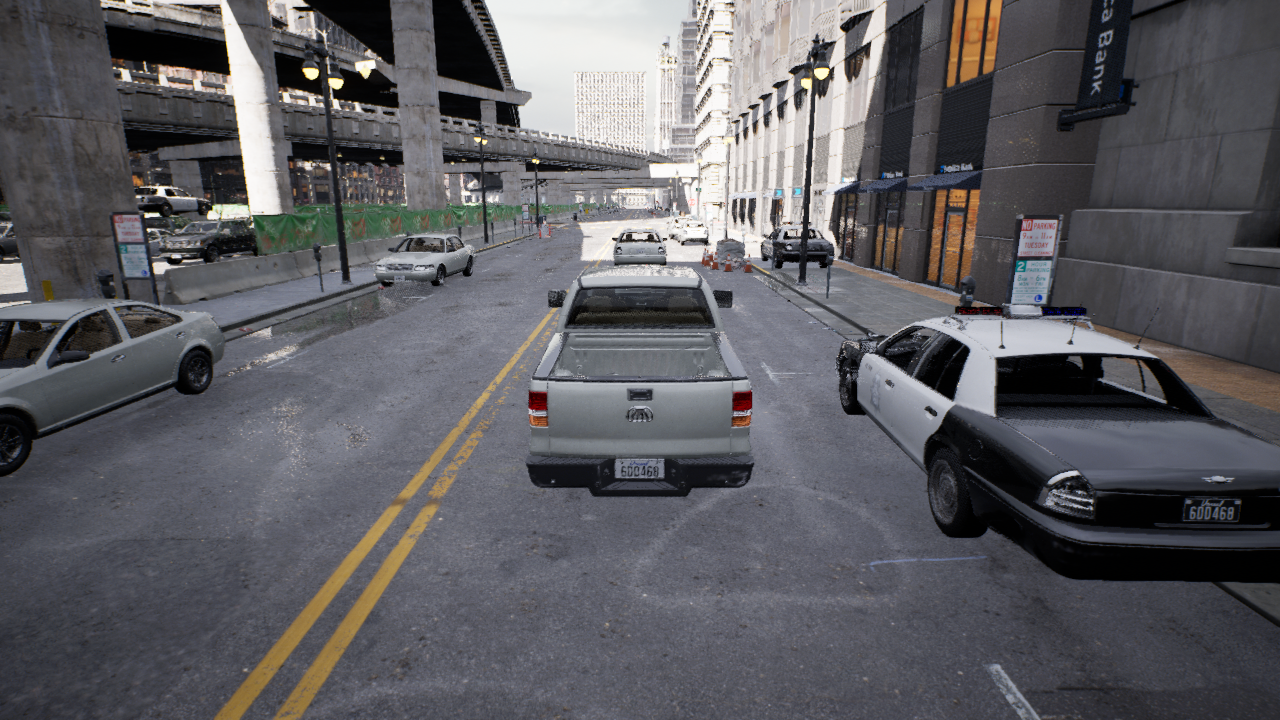
Venue: downtown
Lighting: clear day
Vehicle rig: pickup